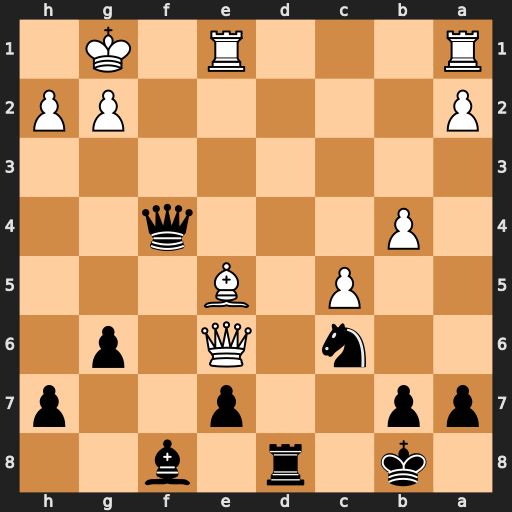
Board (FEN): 1k1r1b2/pp2p2p/2n1Q1p1/2P1B3/1P3q2/8/P5PP/R3R1K1
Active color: b
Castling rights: -
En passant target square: -
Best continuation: Nxe5 Qxe5+ Qxe5 Rxe5 Bg7 Rae1 Bxe5